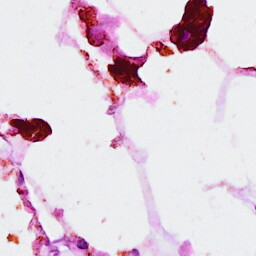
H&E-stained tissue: Breast